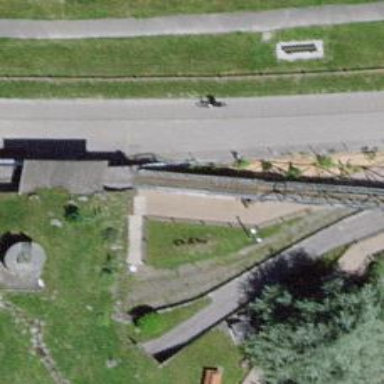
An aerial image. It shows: Miniature railway bridge.